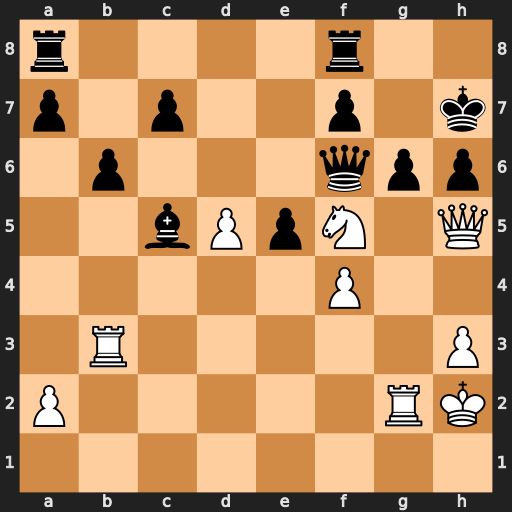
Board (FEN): r4r2/p1p2p1k/1p3qpp/2bPpN1Q/5P2/1R5P/P5RK/8
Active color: w
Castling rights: -
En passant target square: -
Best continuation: Qxh6+ Kg8 Rg5 Qxf5 Rxf5